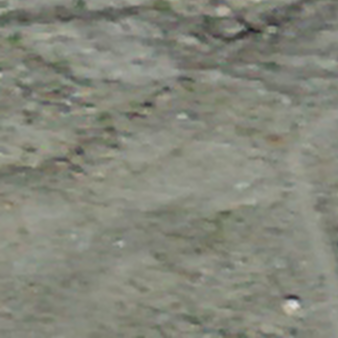
Label: other